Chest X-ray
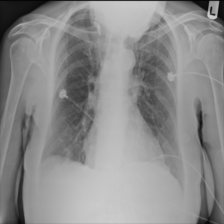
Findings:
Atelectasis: negative
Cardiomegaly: negative
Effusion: negative
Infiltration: negative
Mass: negative
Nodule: negative
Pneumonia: negative
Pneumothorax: negative
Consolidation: negative
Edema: negative
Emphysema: negative
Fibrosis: negative
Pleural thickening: negative
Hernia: negative